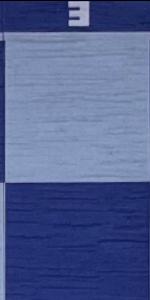
Label: Empty